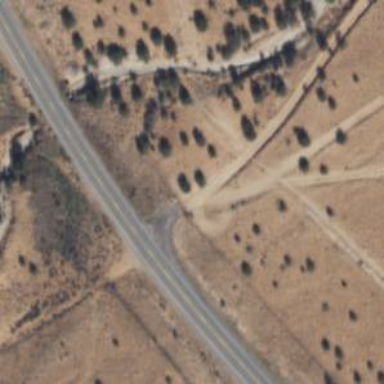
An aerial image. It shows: Asphalt trunk highway.